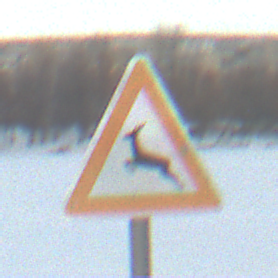
Verkehrszeichen: WildwechselRechts
Umgebung: Outdoor, Nature
Tageszeit: SunriseSunset
Wetter: PartlyCloudy
Licht: Natural
Jahreszeit: NotSpecified
Kontrast: LowContrast